Question: How can I draw such a graph with matplotlib?

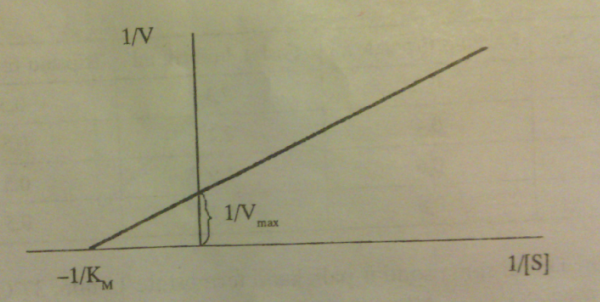
Answer: Check <URL>
For example:
'''
from matplotlib import pyplot as plt
import numpy as np
def line(x, slope=1, zero=0):
return zero + slope * x
x = np.array([-4,10])
y1 = line(x, 2, 2)
y2 = line(x, 1, 3)
fig = plt.figure()
ax = fig.add_subplot(111)
ax.plot(x,y1)
ax.plot(x,y2)
ax.spines['left'].set_position(('data', 0))
ax.spines['right'].set_color('none')
ax.spines['bottom'].set_position(('data',0))
ax.spines['top'].set_color('none')
ax.spines['left'].set_smart_bounds(True)
ax.spines['bottom'].set_smart_bounds(True)
ax.xaxis.set_ticks_position('bottom')
ax.yaxis.set_ticks_position('left')
plt.show()
'''

Or closer to your picture (here I eliminated 'set_smart_bounds' because in win7 seems not to have effect for the example):
'''
ax.spines['left'].set_position(('data', 0))
ax.spines['right'].set_color('none')
ax.spines['bottom'].set_position(('data',0))
ax.spines['top'].set_color('none')
ax.xaxis.set_ticks_position('bottom')
ax.yaxis.set_ticks_position('left')
plt.ylim(ymin=0)
plt.show()
'''